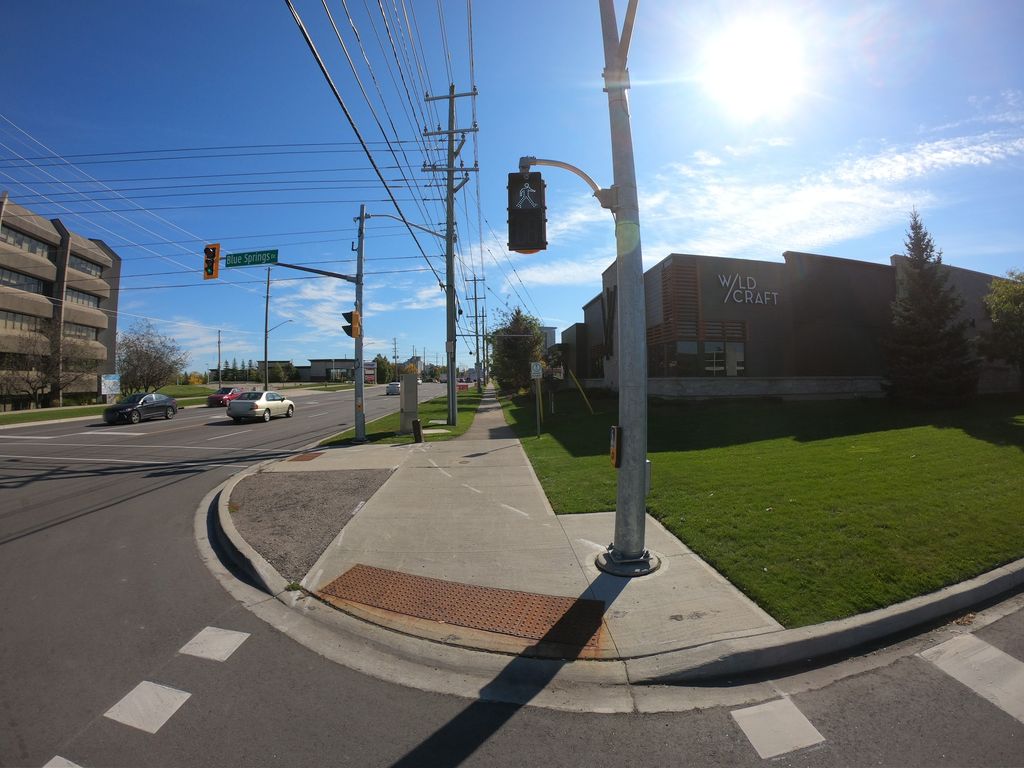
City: kitchener-waterloo